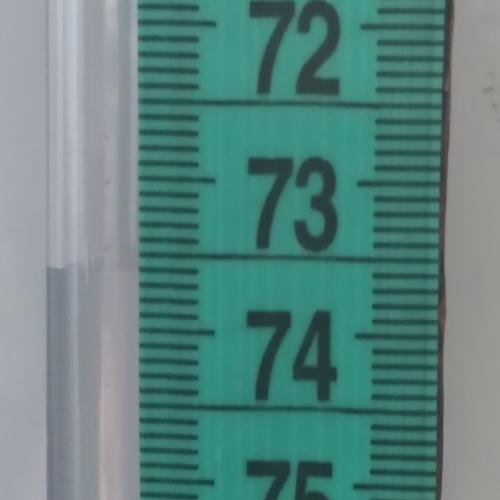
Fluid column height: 73.6 cm